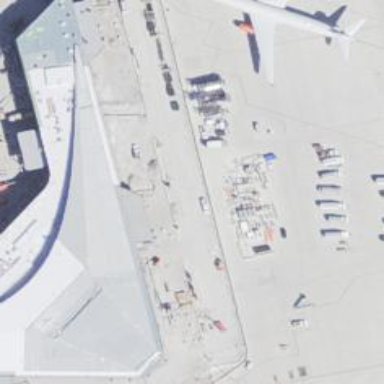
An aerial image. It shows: Airport gate.